五年级 · 画法几何学
上图中哪些物体从上面看到的形状是 \$ \qquad \$
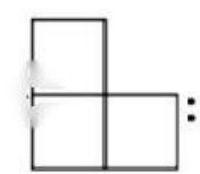
答案: C